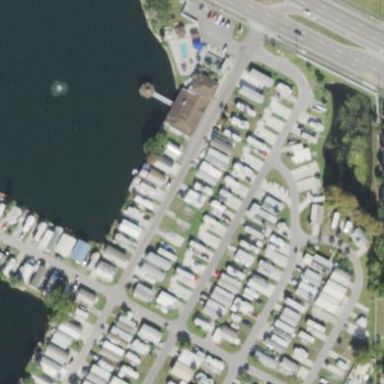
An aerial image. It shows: Caravan site for tourism.